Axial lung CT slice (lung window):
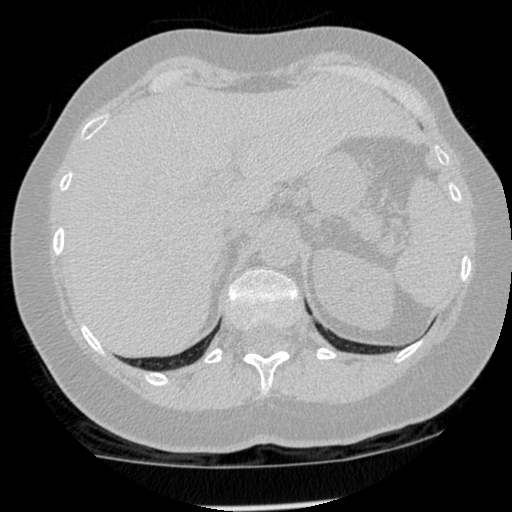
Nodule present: no